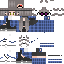
A female human skin with medium skin, wearing brown long hair dressed in a blue hoodie and blue pants, featuring a closed mouth.